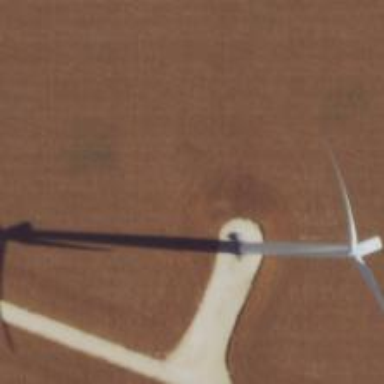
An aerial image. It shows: Wind generator in the form of horizontal axis wind turbine.